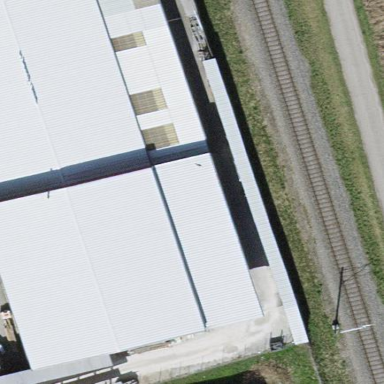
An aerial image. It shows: Warehouse.